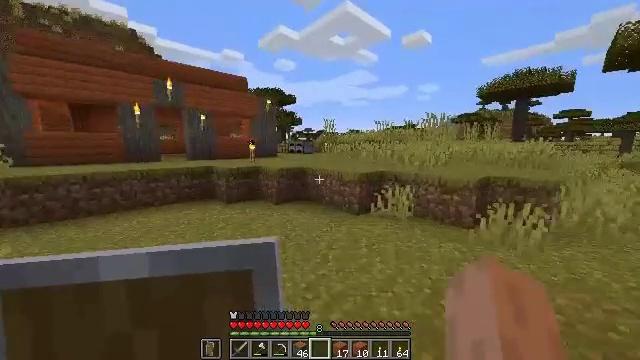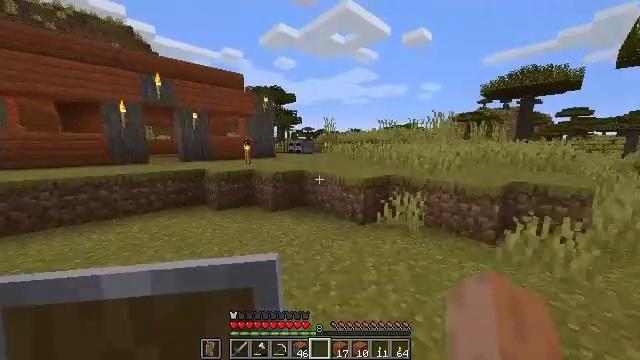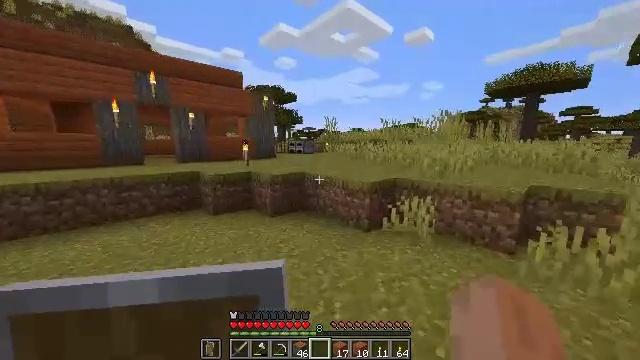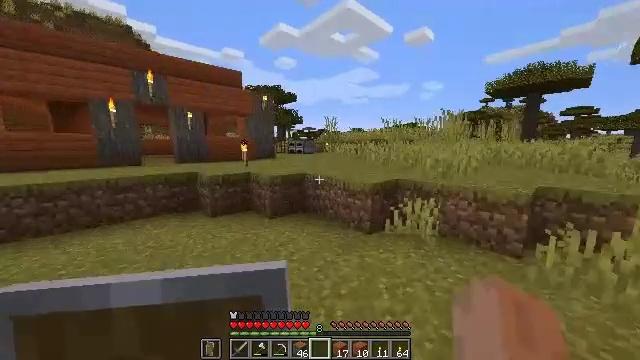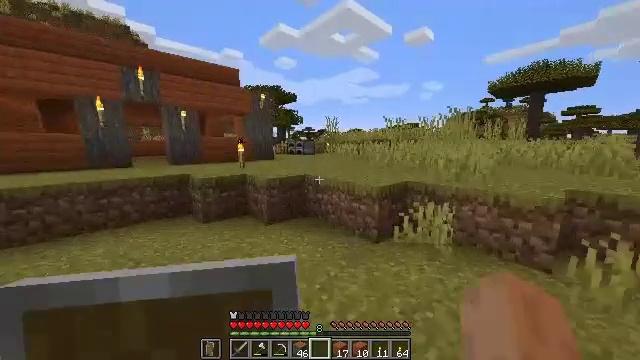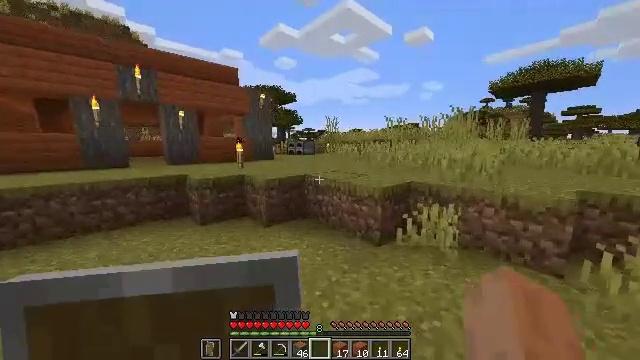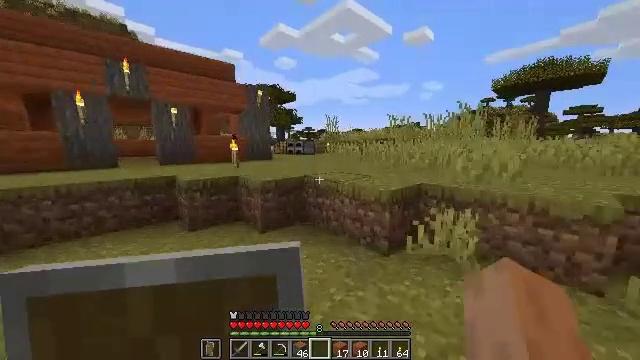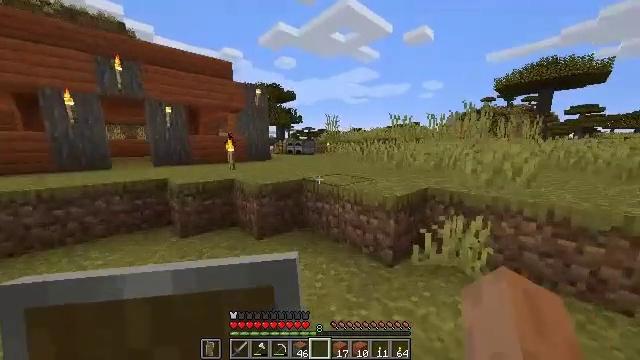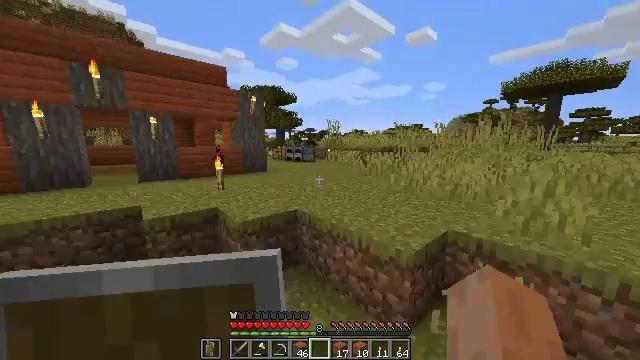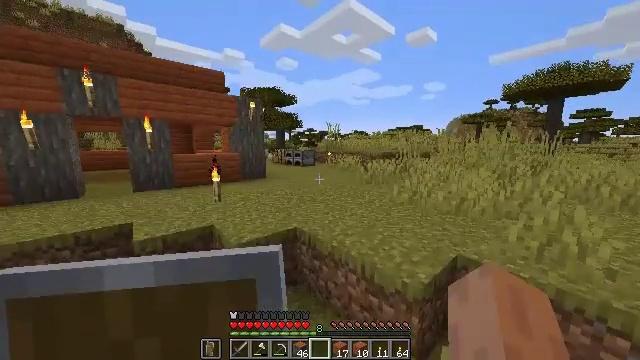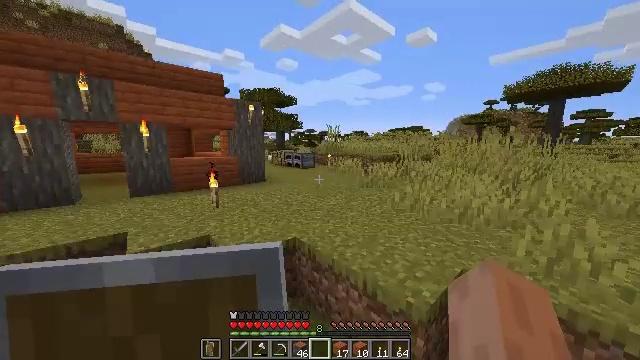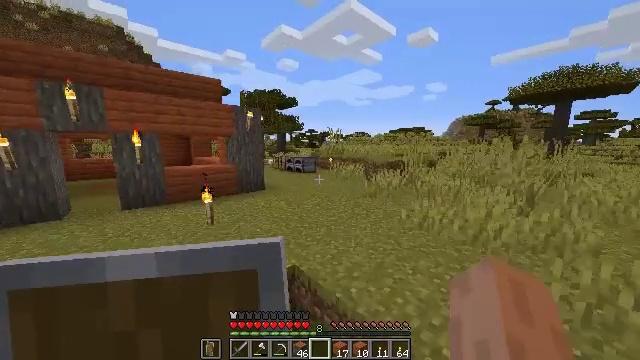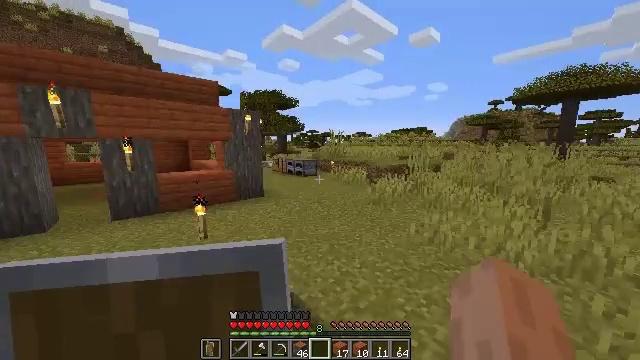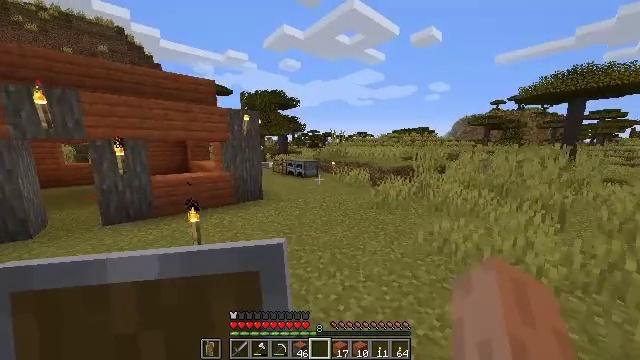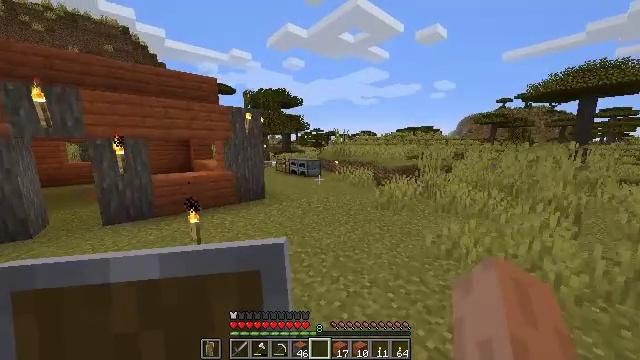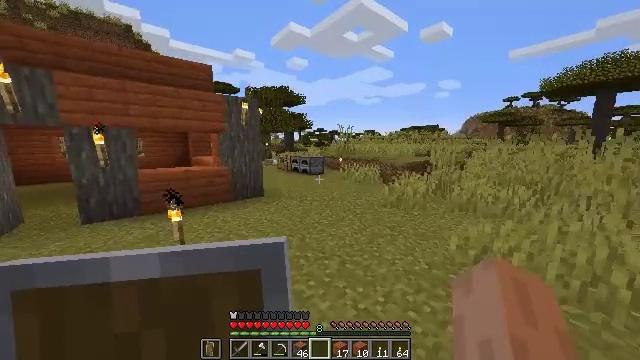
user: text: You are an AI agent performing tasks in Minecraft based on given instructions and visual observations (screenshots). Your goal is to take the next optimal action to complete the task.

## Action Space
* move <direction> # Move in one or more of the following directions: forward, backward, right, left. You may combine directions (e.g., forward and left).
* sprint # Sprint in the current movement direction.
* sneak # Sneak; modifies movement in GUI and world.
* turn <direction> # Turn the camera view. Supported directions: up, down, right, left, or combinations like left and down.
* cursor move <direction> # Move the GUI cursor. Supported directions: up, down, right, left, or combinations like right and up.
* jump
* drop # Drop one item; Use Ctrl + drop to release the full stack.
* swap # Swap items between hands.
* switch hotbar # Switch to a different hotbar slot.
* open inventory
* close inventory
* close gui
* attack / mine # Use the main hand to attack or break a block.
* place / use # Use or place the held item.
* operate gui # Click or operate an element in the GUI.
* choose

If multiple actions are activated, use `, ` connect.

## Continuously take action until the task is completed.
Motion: motion action
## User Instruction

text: Mine sand by the water.
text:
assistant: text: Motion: move forward, sprint
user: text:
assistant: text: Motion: move forward
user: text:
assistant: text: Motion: move forward
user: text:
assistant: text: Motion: move forward
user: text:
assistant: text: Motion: move forward
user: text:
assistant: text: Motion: move forward
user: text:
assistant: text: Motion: move forward
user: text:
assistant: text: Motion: move forward, jump
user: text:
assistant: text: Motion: move forward, jump
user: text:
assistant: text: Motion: move forward, jump
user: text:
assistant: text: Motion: move forward, jump
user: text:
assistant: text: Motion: move forward, jump
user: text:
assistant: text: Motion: move forward, jump
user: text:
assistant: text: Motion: move forward, jump
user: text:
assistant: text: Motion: move forward, jump
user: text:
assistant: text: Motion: move forward, jump
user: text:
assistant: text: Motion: move forward, jump
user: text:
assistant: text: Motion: move forward, jump
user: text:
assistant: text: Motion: move forward, jump
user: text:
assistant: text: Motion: move forward, jump
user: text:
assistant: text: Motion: move forward, jump
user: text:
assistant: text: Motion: move forward, jump
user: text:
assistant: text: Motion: move forward, jump
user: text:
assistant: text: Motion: move forward, jump
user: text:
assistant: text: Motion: move forward, sprint, jump
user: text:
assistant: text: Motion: move forward, sprint, jump
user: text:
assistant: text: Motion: move forward, sprint, jump
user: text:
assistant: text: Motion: move forward, jump
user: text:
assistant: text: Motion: move forward, jump
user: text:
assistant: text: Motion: move forward, jump